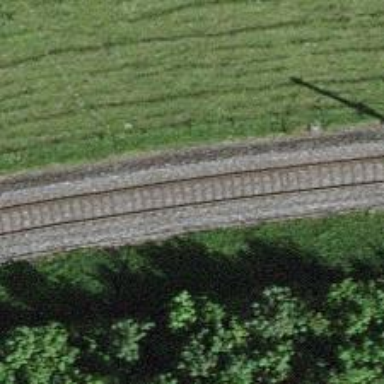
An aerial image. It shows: Railway track with contact lines for electrification.